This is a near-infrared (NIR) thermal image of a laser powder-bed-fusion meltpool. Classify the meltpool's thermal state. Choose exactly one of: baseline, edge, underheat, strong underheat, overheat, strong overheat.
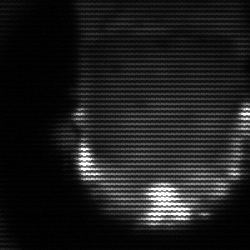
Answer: baseline